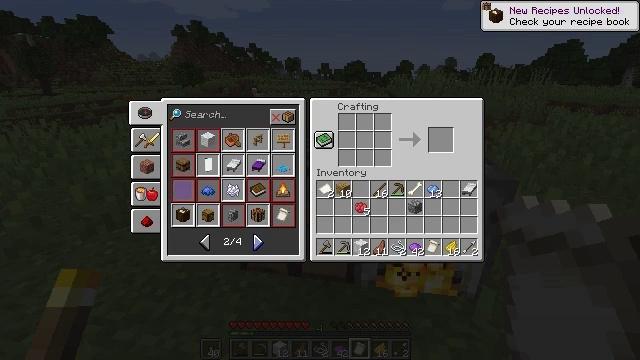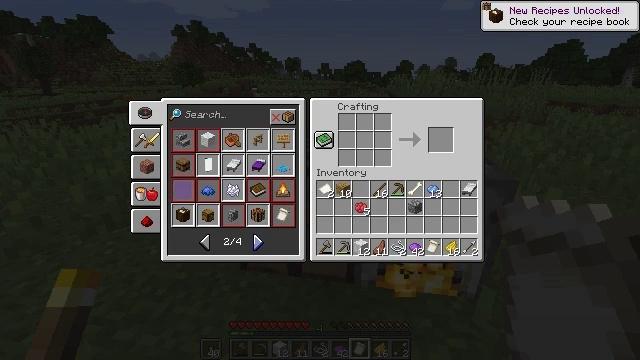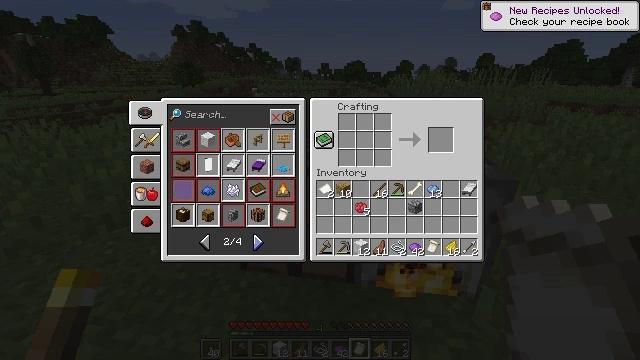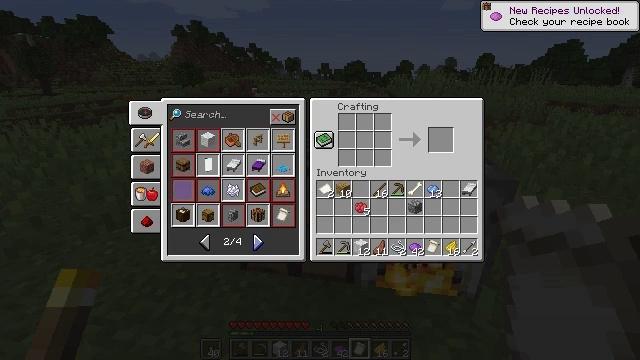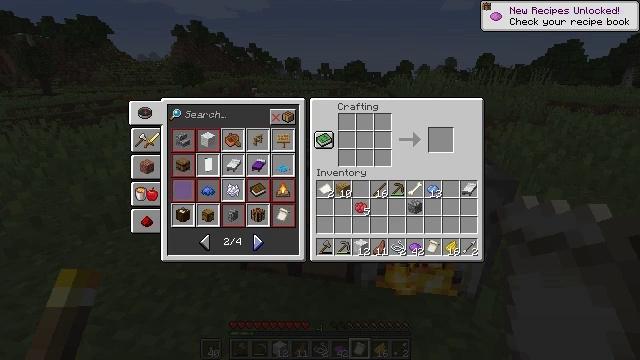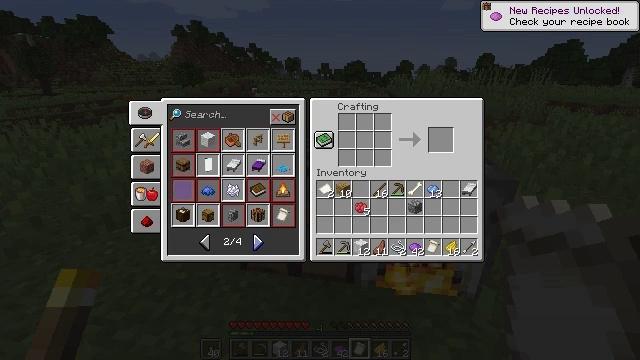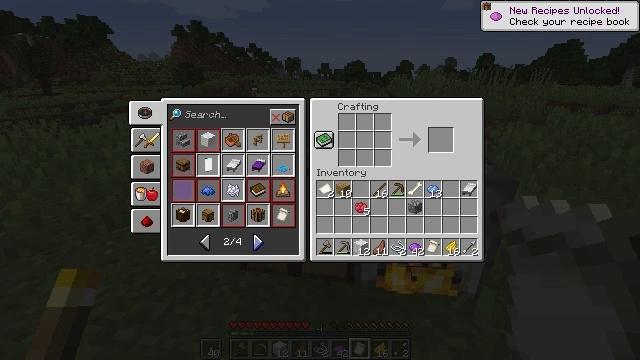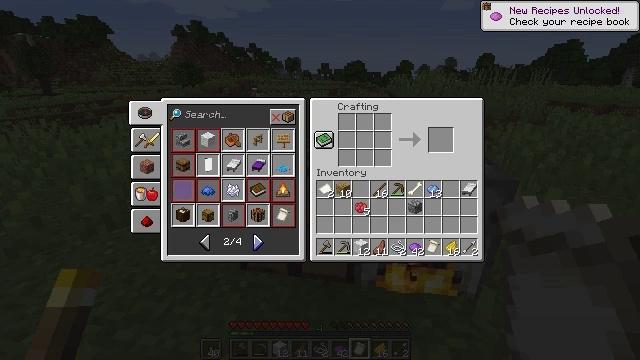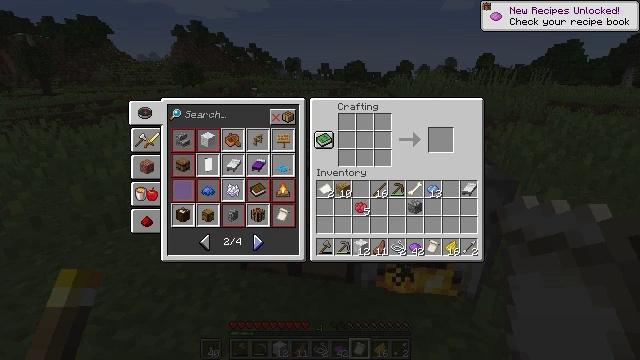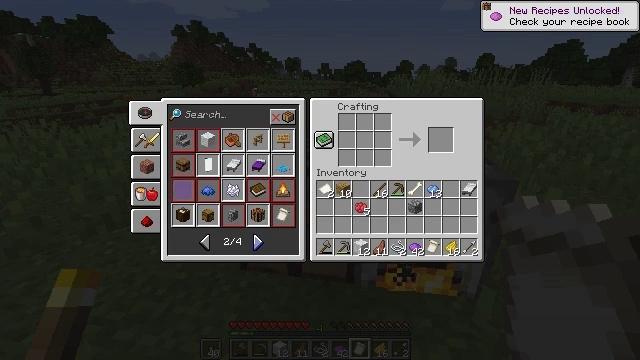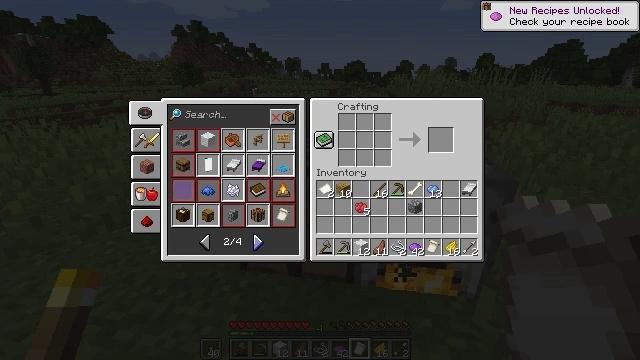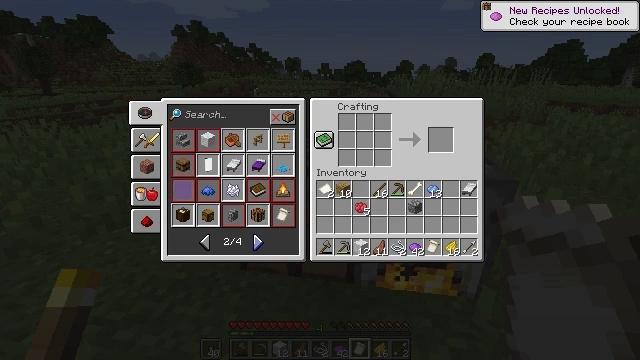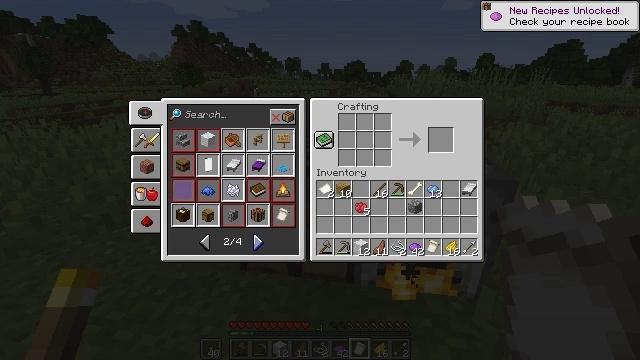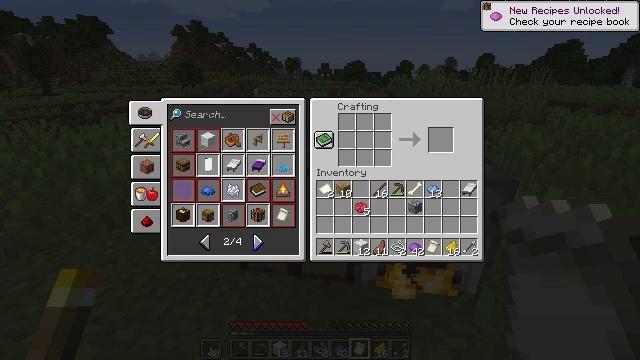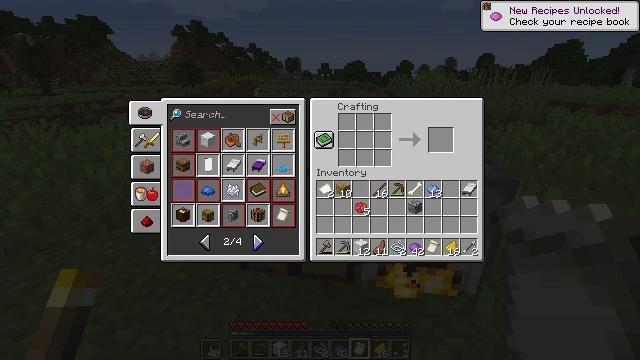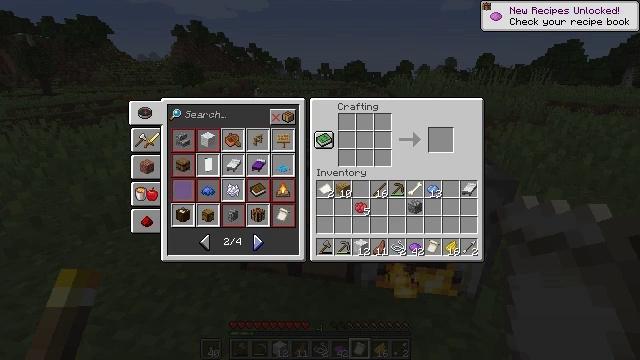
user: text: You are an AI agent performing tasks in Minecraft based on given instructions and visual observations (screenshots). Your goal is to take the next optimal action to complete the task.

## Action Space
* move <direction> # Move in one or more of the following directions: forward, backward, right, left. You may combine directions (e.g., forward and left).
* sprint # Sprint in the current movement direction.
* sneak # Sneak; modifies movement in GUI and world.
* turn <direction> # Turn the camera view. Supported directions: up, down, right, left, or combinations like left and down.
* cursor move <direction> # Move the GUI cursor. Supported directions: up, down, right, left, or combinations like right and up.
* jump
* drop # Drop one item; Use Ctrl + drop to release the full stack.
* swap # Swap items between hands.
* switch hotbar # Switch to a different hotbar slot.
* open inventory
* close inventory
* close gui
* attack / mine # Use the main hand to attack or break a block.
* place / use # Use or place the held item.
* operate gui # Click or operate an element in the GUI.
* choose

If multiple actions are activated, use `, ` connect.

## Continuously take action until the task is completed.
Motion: motion action
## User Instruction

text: Interact with the crafting table to craft a loom.
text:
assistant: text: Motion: no_op
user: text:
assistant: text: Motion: no_op
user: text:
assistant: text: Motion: no_op
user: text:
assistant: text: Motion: no_op
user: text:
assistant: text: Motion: no_op
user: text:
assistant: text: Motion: no_op
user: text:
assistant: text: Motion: no_op
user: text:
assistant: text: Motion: no_op
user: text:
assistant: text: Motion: no_op
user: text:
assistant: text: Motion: no_op
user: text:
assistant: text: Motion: no_op
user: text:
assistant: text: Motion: no_op
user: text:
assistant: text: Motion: no_op
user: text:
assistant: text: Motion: no_op
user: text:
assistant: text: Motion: no_op
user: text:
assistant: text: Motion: no_op
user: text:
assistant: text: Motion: no_op
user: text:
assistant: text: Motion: no_op
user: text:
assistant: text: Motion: no_op
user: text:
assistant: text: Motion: no_op
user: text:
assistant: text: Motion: no_op
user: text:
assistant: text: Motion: no_op
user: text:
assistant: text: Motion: no_op
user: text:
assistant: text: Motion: no_op
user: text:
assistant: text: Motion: no_op
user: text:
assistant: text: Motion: no_op
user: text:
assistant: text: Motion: no_op
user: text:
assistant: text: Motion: no_op
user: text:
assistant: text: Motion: no_op
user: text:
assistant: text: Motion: no_op